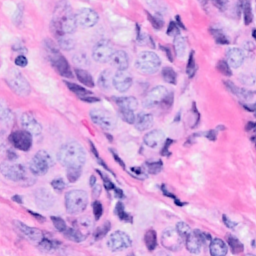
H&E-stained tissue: Breast